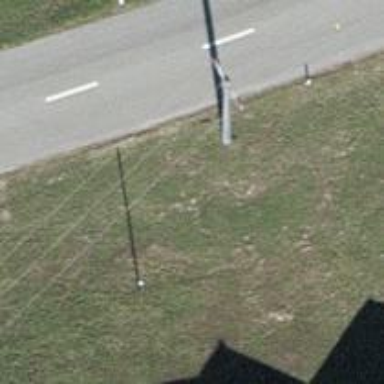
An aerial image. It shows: Concrete power pole.